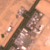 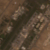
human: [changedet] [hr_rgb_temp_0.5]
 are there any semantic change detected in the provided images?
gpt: The urbanization of this area was intensified.